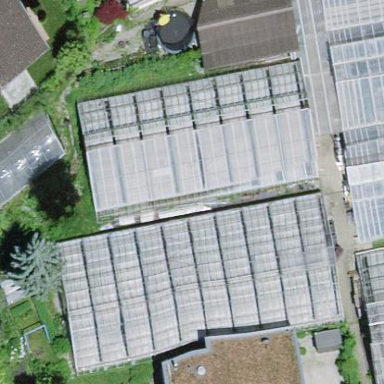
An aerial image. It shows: Greenhouse.